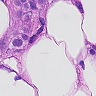
Metastatic tissue present: yes